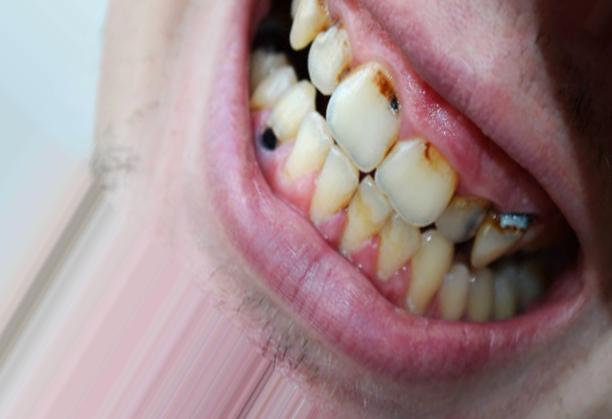
Condition: Caries